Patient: sex M, age 68
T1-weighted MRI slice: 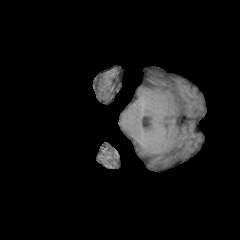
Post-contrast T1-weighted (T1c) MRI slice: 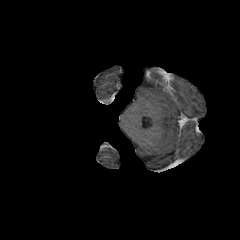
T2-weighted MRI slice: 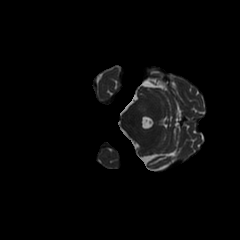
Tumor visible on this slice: no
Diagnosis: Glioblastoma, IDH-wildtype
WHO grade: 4